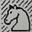
Piece: wN